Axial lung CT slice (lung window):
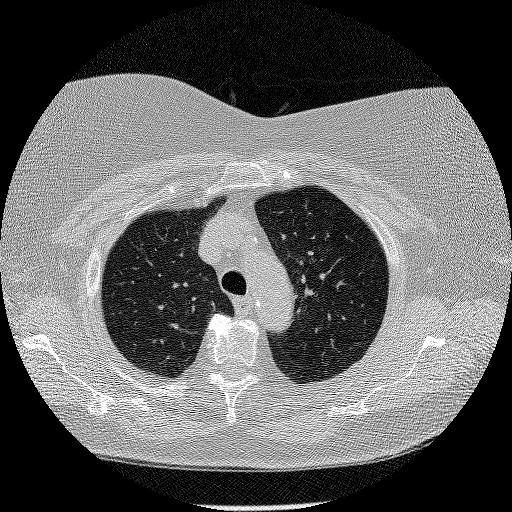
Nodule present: no